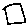
Label: square